Field crop: maize
Growth stage: 2
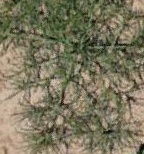
Species: salsola